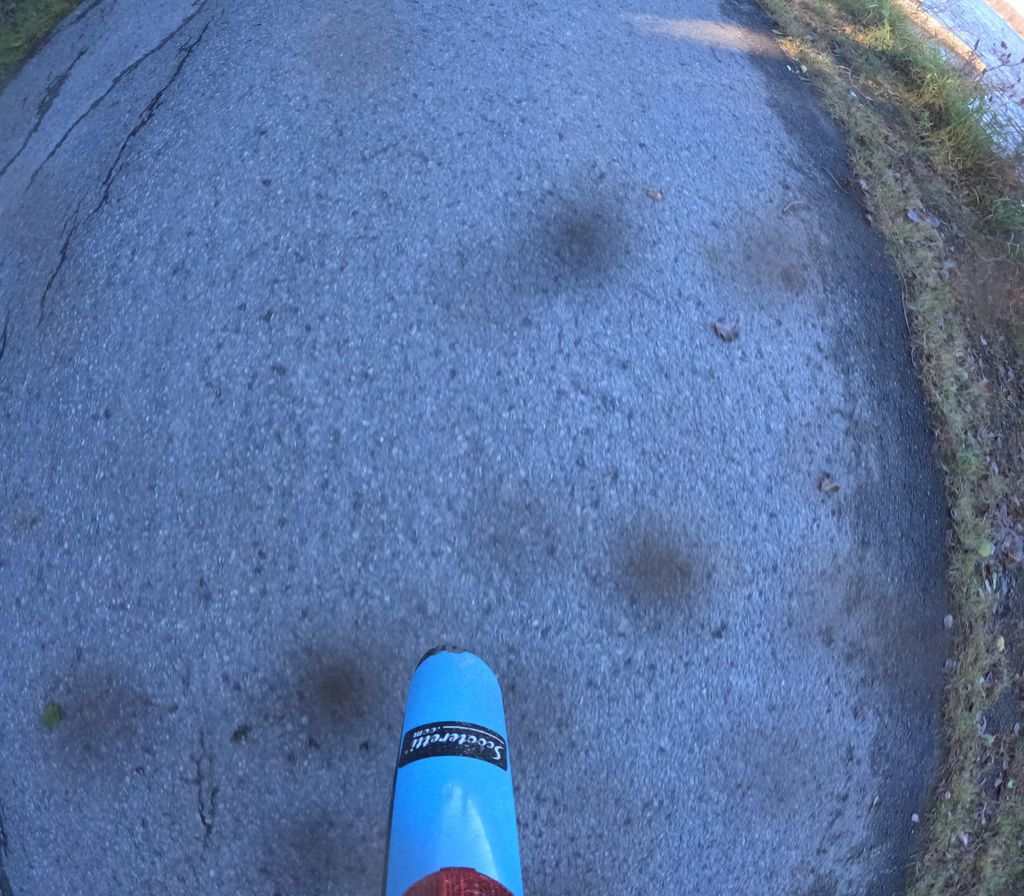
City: ottawa-gatineau